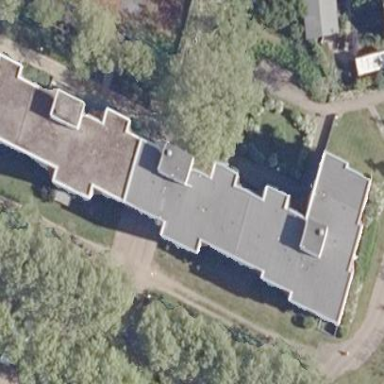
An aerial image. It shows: Building with apartments and flat roof.